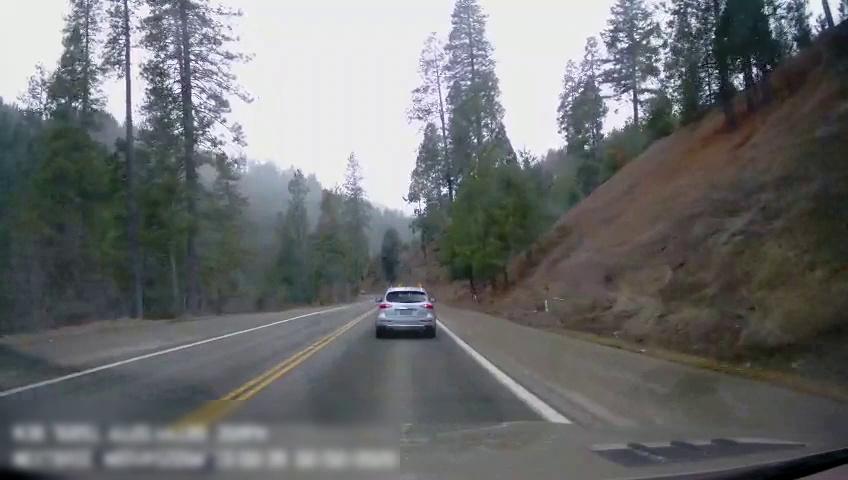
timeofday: Day
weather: Cloudy
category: Drivable Space
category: Vehicles | SUV
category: Lanes | Alternate Lane
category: Lanes | Current Lane
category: Lanes | Opposite Lane
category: Lanes | Opposite Lane